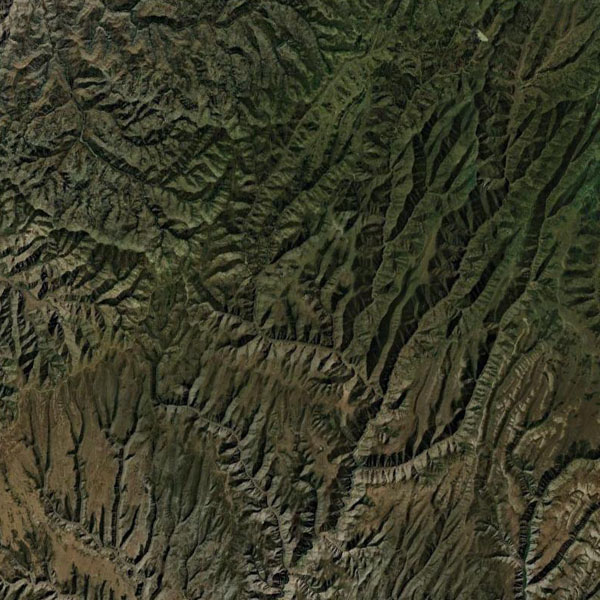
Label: Mountain